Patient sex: F
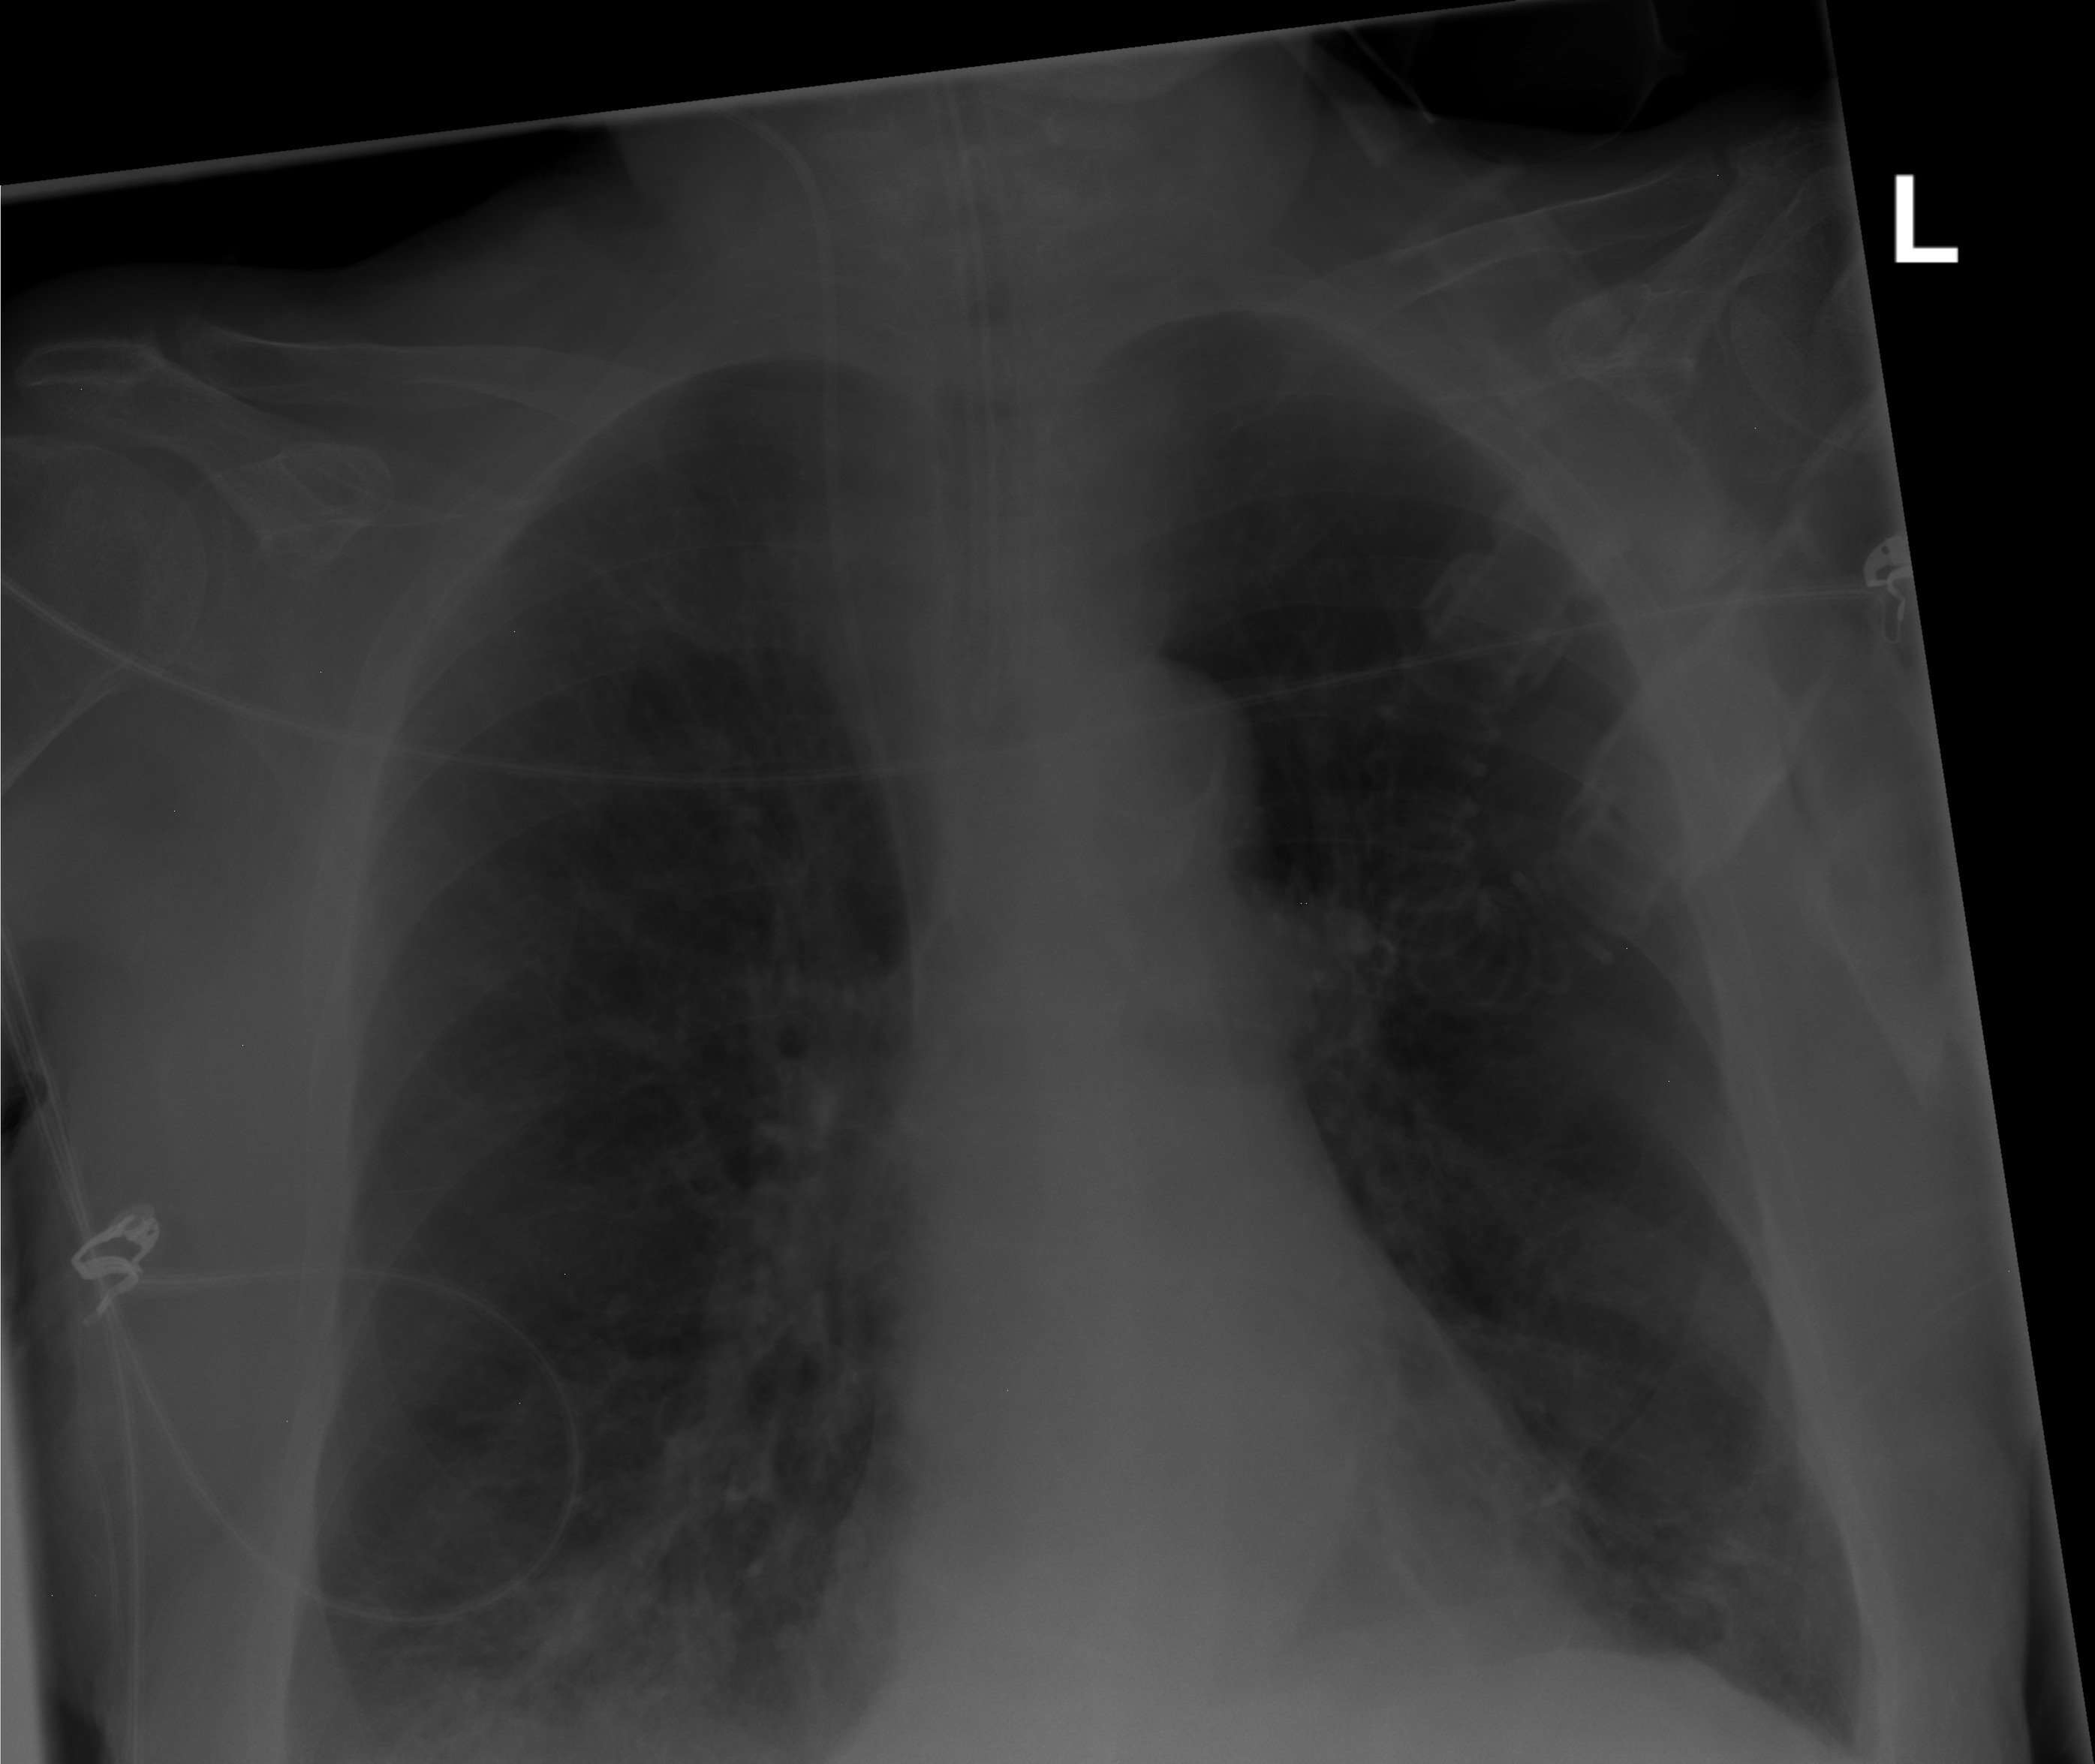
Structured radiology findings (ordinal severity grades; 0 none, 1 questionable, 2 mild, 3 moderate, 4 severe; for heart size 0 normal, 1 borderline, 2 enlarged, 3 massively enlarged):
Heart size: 0
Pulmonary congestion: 0
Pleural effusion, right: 1
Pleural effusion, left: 0
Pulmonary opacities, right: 2
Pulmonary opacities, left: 0
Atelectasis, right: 2
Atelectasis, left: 2